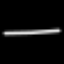
Label: line